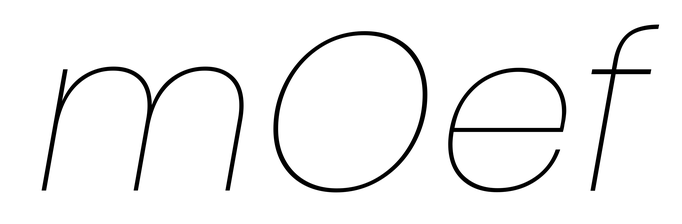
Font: Poppins-ThinItalic